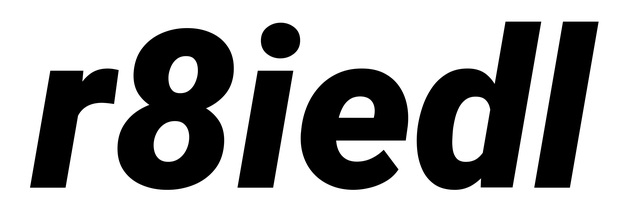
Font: Roboto-Italic_Black_Italic